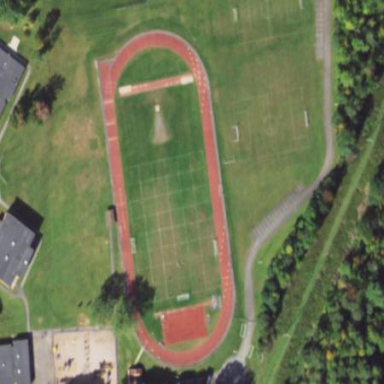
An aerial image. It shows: Track located within leisure land area.